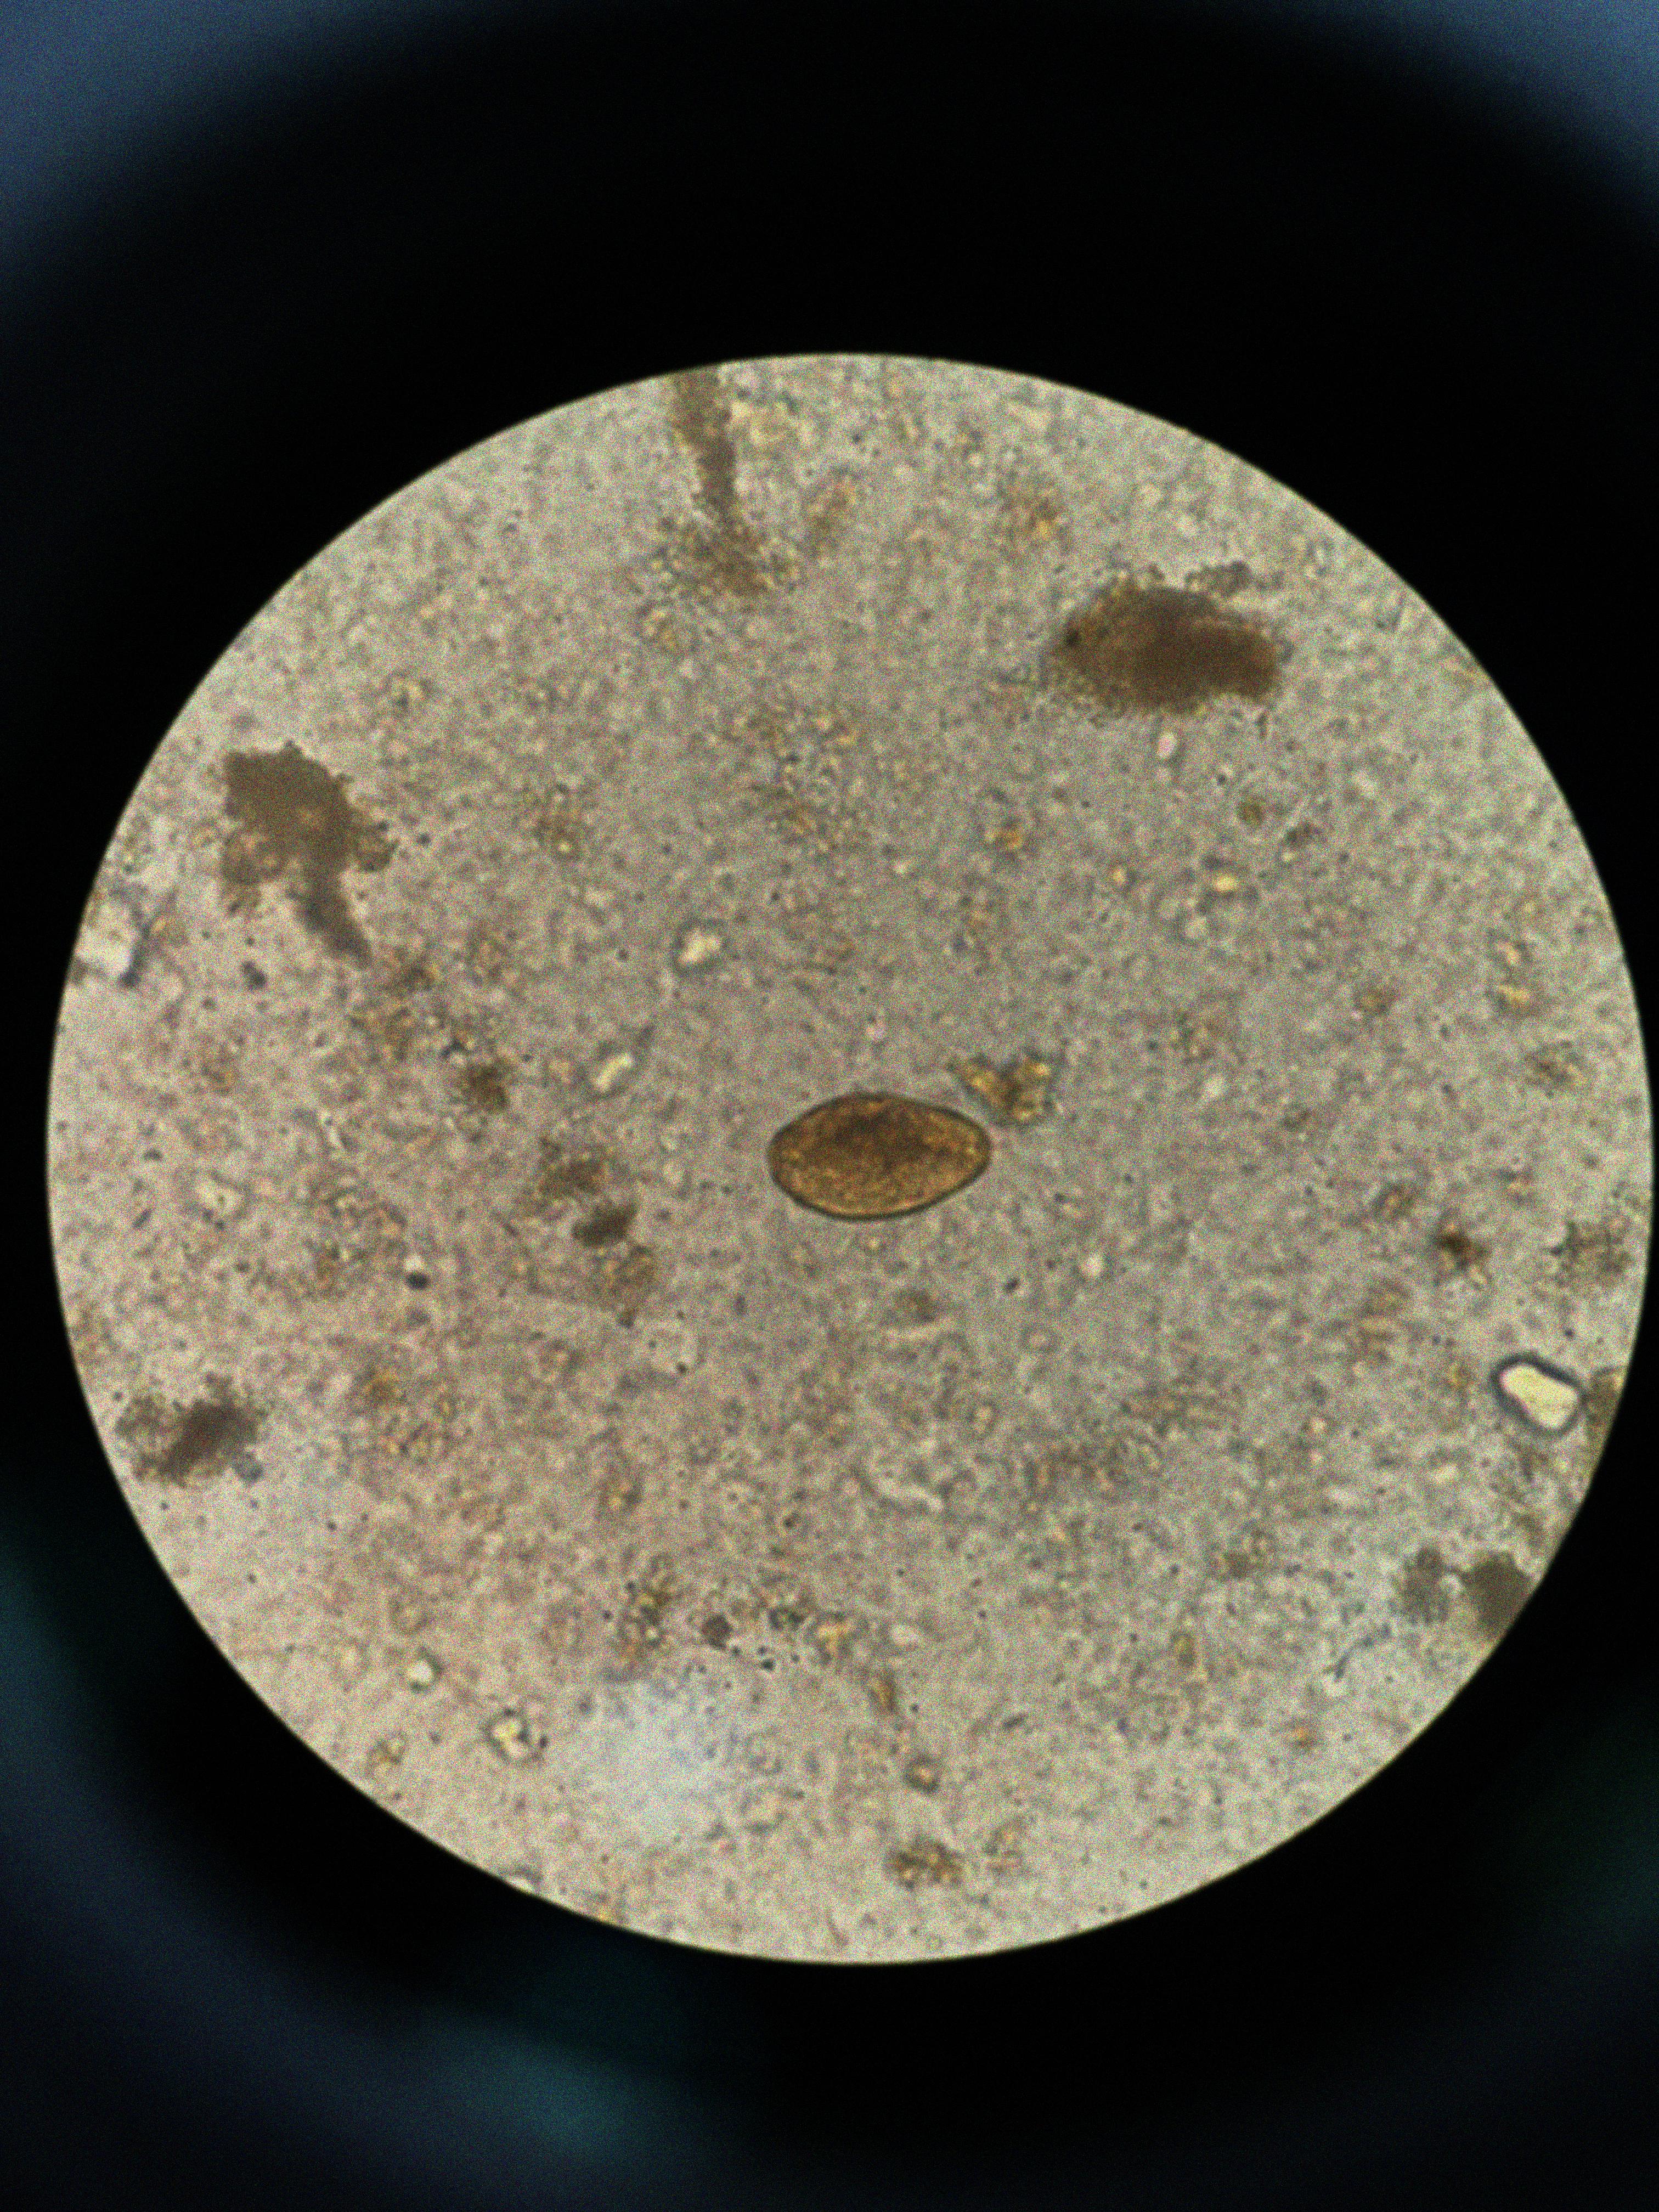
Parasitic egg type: Paragonimus spp